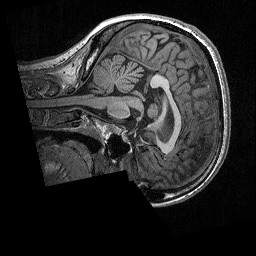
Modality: T1w
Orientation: sagittal
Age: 39
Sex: female
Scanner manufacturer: siemens
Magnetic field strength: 3 T
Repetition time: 2.3 s
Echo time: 0.00298 s